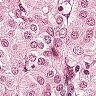
Metastatic tissue present: yes